Field crop: maize
Growth stage: 2
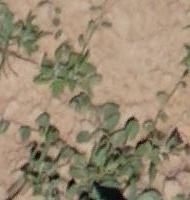
Species: convolvulus